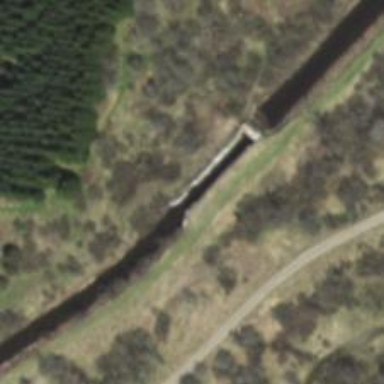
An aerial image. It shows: Lock gate on waterway.